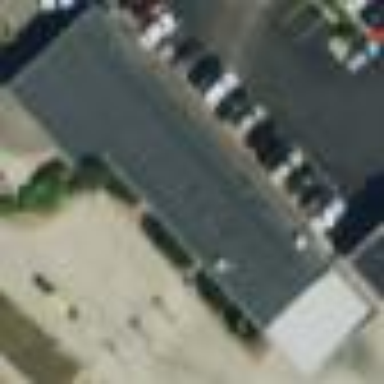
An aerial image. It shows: Building housing car wash facility.